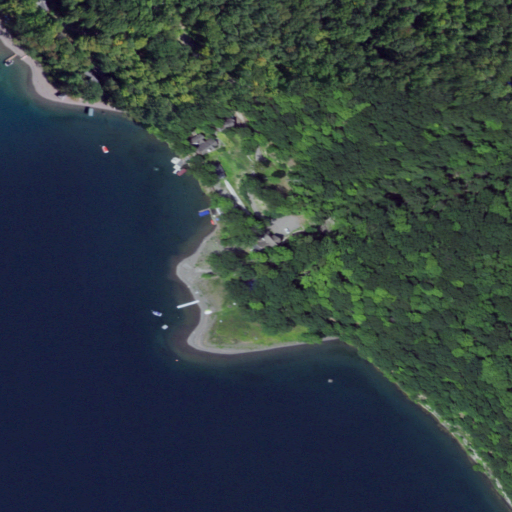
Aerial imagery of cape in New York named Stag Horn Point containing open water, deciduous forest, mixed forest, open development, and grassland